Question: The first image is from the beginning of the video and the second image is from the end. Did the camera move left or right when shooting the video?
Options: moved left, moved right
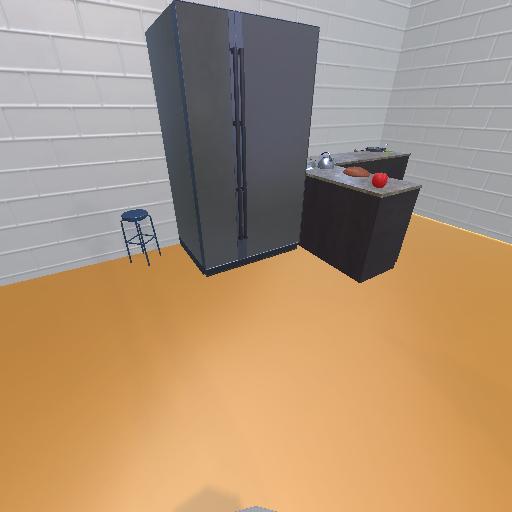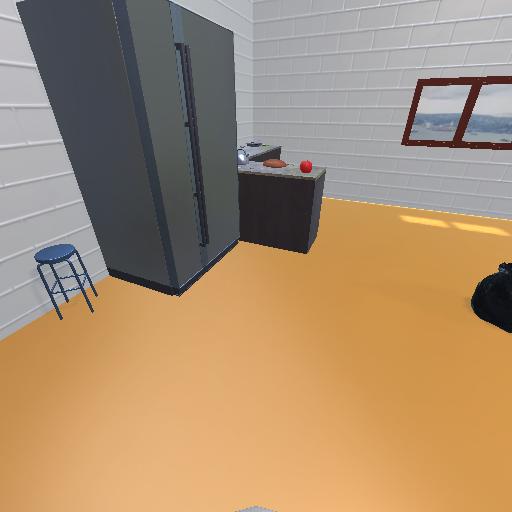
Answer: moved left